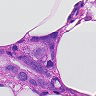
Metastatic tissue present: yes